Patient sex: F
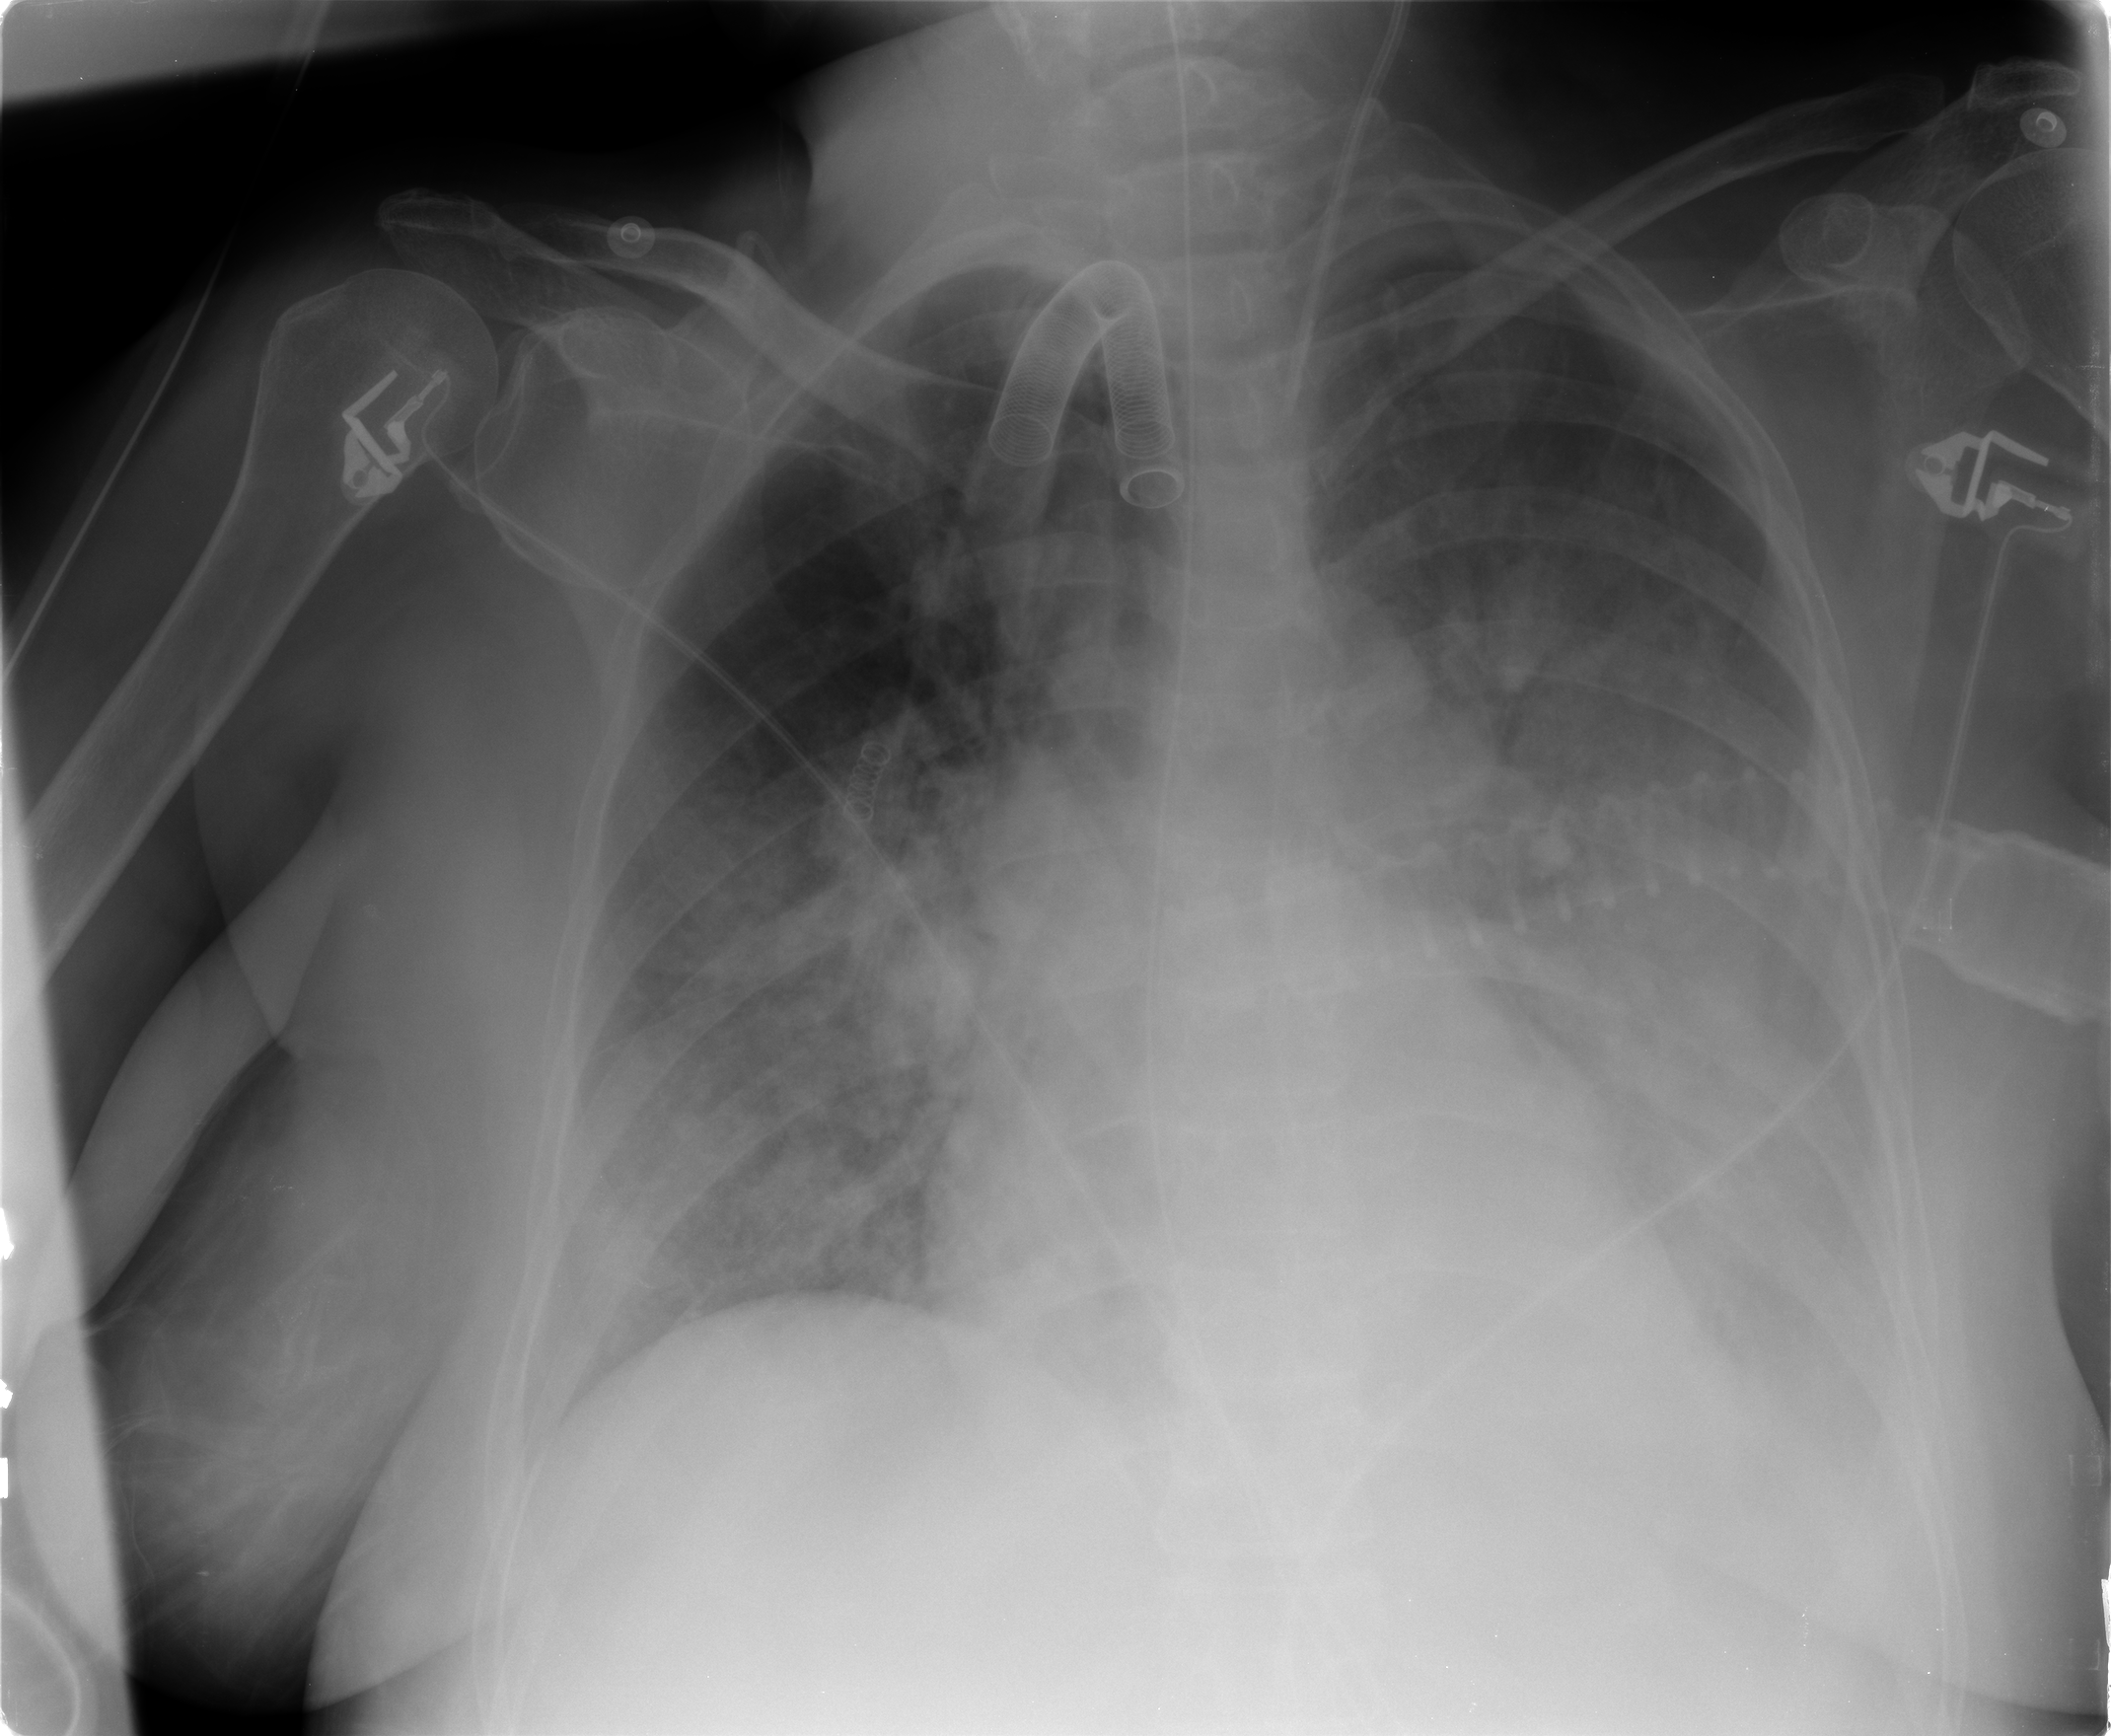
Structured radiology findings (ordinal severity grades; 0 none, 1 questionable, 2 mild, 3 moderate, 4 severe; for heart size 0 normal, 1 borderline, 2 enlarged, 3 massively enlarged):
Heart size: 0
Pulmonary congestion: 2
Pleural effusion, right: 0
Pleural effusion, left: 2
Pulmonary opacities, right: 4
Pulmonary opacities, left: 4
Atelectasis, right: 3
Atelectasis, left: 3